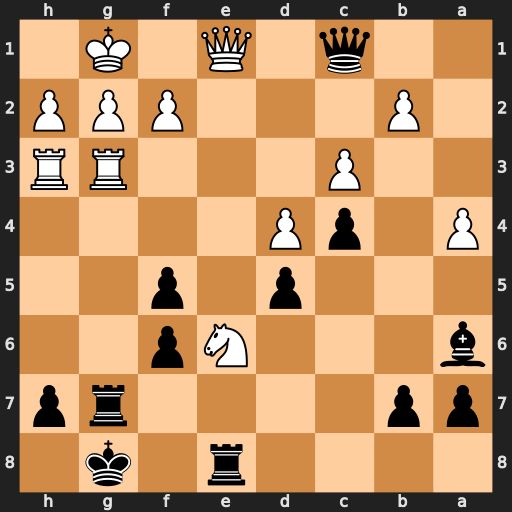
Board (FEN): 4r1k1/pp4rp/b3Np2/3p1p2/P1pP4/2P3RR/1P3PPP/2q1Q1K1
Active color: b
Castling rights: -
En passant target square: -
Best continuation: Qxe1#